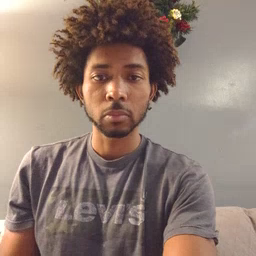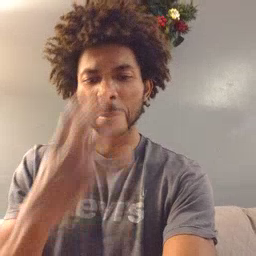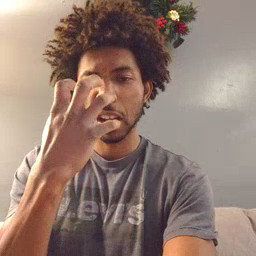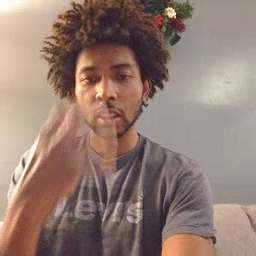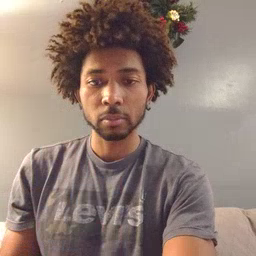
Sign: mad